Interaction volume radius: 5 \u00c5
Interaction volume height: 45 \u00c5
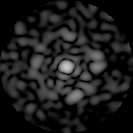
Disorder parameter: 0.8546